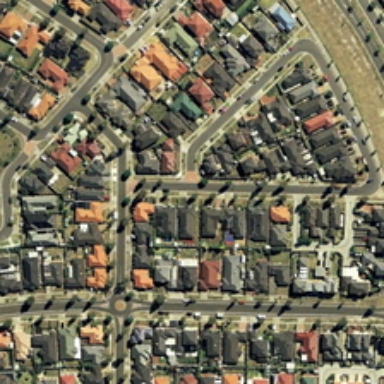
On both sides of the road are residential buildings .